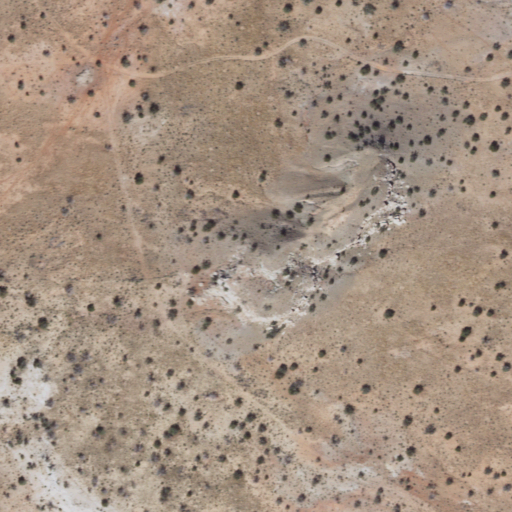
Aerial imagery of mountain in Arizona named Graveled Hill containing shrub and grassland